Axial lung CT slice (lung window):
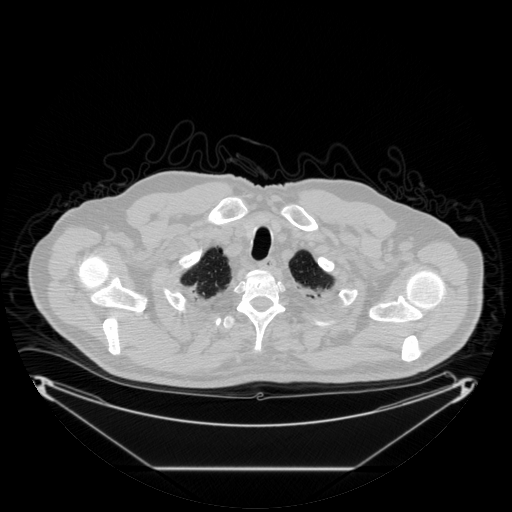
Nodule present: no